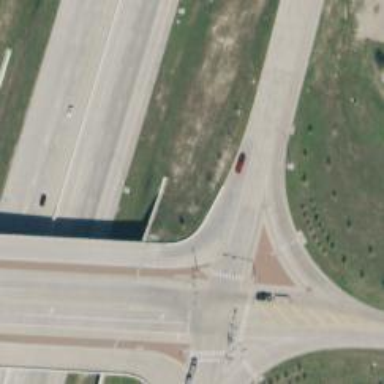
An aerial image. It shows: Secondary link road with asphalt surface.